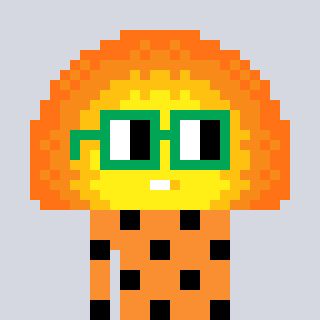
a pixel art character with square green glasses, a sunset-shaped head and a orange-colored body on a cool background